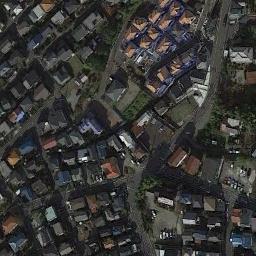
Label: residential